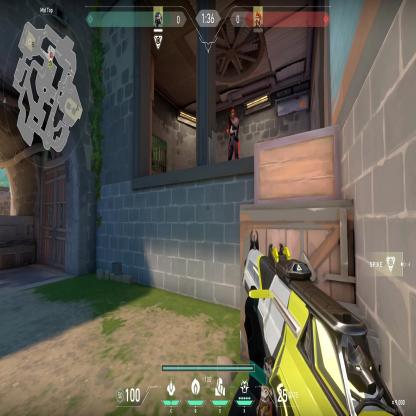
Label: enemy